Question: Running into "unable to scroll" issues
- - -
However, I am unable to scroll through it horizontally. I want to be able to scroll horizontally but it just doesn't work. Attached is the image of how I want it to be.
Here is my code for 'Activity_vertical_slider'
'''
<RelativeLayout xmlns:android="http://schemas.android.com/apk/res/android"
xmlns:tools="http://schemas.android.com/tools"
android:layout_width="match_parent"
android:layout_height="match_parent" >
<com.example.verticalsliderandroid.HScroll android:id="@+id/hScroll"
android:layout_width="400dp" android:layout_height="wrap_content">
<RelativeLayout
android:id="@+id/relative_layout_sample"
android:layout_width="match_parent"
android:layout_height="wrap_content"
android:orientation="horizontal"
>
<com.example.verticalsliderandroid.VerticalSeekBar
android:id="@+id/verticalSeekbar"
android:layout_width="wrap_content"
android:layout_height="fill_parent"
android:layout_alignParentLeft="true"
android:layout_centerVertical="true"
android:max="255"
android:progress="10"
android:rotation="180"
android:progressDrawable="@android:color/transparent"
android:thumb="@drawable/eco_seekbar" />
<com.example.verticalsliderandroid.VerticalSeekBar
android:id="@+id/verticalSeekbar_2"
android:layout_width="wrap_content"
android:layout_height="fill_parent"
android:layout_alignParentTop="true"
android:layout_toRightOf="@+id/verticalSeekbar"
android:max="255"
android:progress="10"
android:progressDrawable="@android:color/transparent"
android:rotation="180"
android:thumb="@drawable/eco_seekbar" />
</RelativeLayout>
</com.example.verticalsliderandroid.HScroll>
</RelativeLayout>
'''
Here is my 'verticalseekbar.java'
'''
public class VerticalSeekBar extends SeekBar {
public VerticalSeekBar(Context context) {
super(context);
}
public VerticalSeekBar(Context context, AttributeSet attrs, int defStyle) {
super(context, attrs, defStyle);
}
public VerticalSeekBar(Context context, AttributeSet attrs) {
super(context, attrs);
}
protected void onSizeChanged(int w, int h, int oldw, int oldh) {
super.onSizeChanged(h, w, oldh, oldw);
}
@Override
protected synchronized void onMeasure(int widthMeasureSpec, int heightMeasureSpec) {
super.onMeasure(heightMeasureSpec, widthMeasureSpec);
setMeasuredDimension(getMeasuredHeight(), getMeasuredWidth());
}
protected void onDraw(Canvas c) {
c.rotate(-90);
c.translate(-getHeight(), 0);
super.onDraw(c);
}
@Override
public boolean onTouchEvent(MotionEvent event) {
if (!isEnabled()) {
return false;
}
switch (event.getAction()) {
case MotionEvent.ACTION_DOWN:
case MotionEvent.ACTION_MOVE:
case MotionEvent.ACTION_UP:
setProgress(getMax() - (int) (getMax() * event.getY() / getHeight()));
onSizeChanged(getWidth(), getHeight(), 0, 0);
break;
case MotionEvent.ACTION_CANCEL:
break;
}
return true;
}
}
'''
I have searched enough on the internet. Just not getting what I need. Please help.

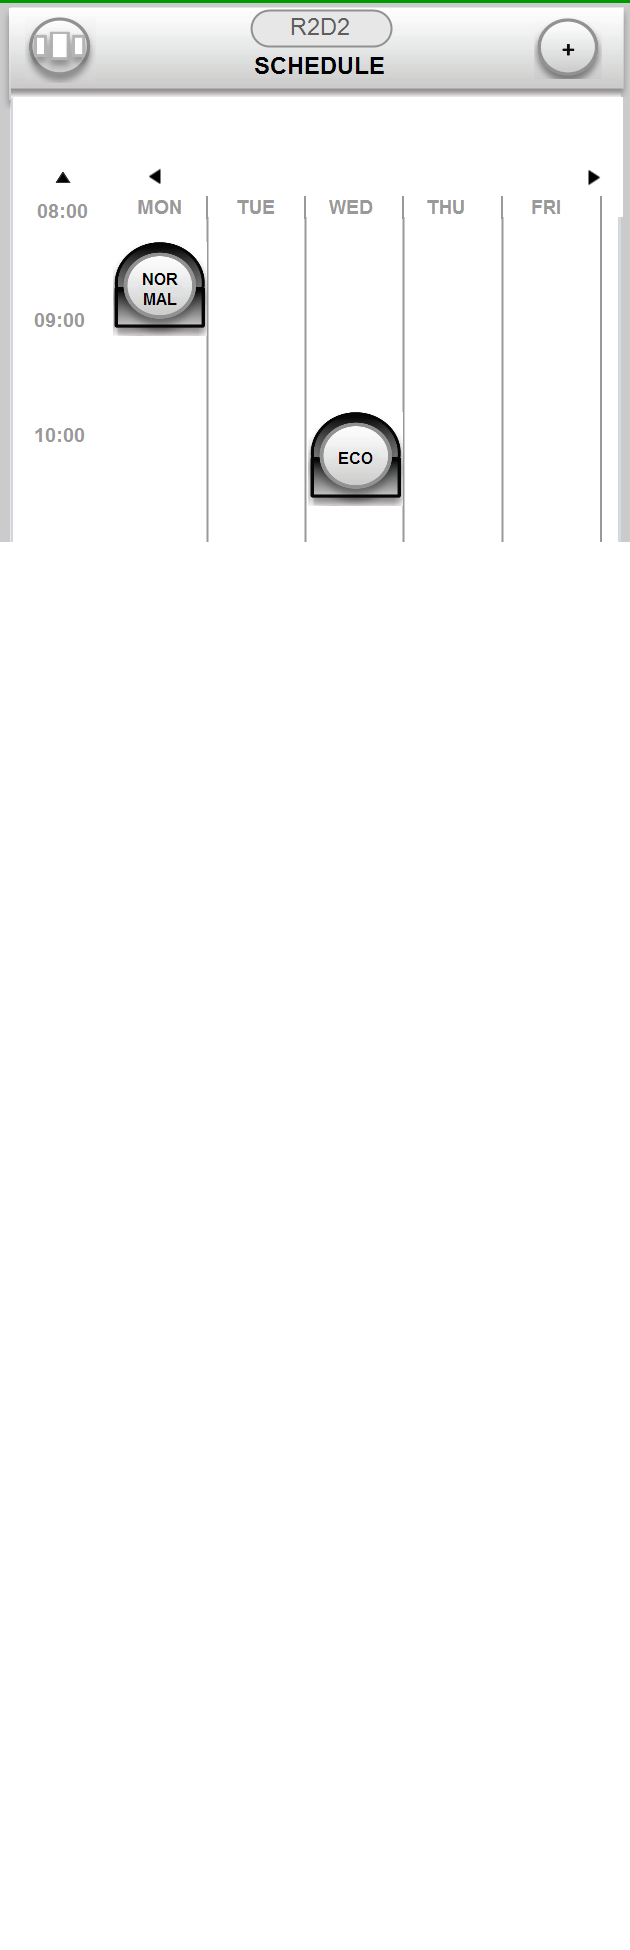
Answer: I got the correct way of doing this. The approach is have a ScrollView in that a HorizontalScrollView in that a TableLayout. You can play around with the TableRow and get whatever you want.
Here is the code for activity_main. The code for VerticalSeekbar remains the same.
'''
<RelativeLayout xmlns:android="http://schemas.android.com/apk/res/android"
xmlns:tools="http://schemas.android.com/tools"
android:layout_width="match_parent"
android:layout_height="match_parent"
android:paddingBottom="@dimen/activity_vertical_margin"
android:paddingLeft="@dimen/activity_horizontal_margin"
android:paddingRight="@dimen/activity_horizontal_margin"
android:paddingTop="@dimen/activity_vertical_margin"
tools:context=".MainActivity" >
<ScrollView
android:layout_width="fill_parent"
android:layout_height="fill_parent">
<HorizontalScrollView
android:layout_width="fill_parent"
android:layout_height="fill_parent" >
<TableLayout
android:layout_width="fill_parent"
android:layout_height="fill_parent">
<TableRow
android:layout_width="fill_parent"
android:layout_height="fill_parent">
<com.example.verticalslider.VerticalSeekBar
android:id="@+id/seekBar1"
android:layout_width="wrap_content"
android:layout_height="500dp"
android:padding="20dp"
/>
<com.example.verticalslider.VerticalSeekBar
android:id="@+id/seekBar2"
android:layout_width="wrap_content"
android:layout_height="500dp"
android:padding="20dp"
/>
<com.example.verticalslider.VerticalSeekBar
android:id="@+id/seekBar3"
android:layout_width="wrap_content"
android:layout_height="500dp"
android:padding="20dp"
/>
<com.example.verticalslider.VerticalSeekBar
android:id="@+id/seekBar4"
android:layout_width="wrap_content"
android:layout_height="500dp"
android:padding="20dp"
/>
<com.example.verticalslider.VerticalSeekBar
android:id="@+id/seekBar5"
android:layout_width="wrap_content"
android:layout_height="500dp"
android:padding="20dp"
/>
<com.example.verticalslider.VerticalSeekBar
android:id="@+id/seekBar6"
android:layout_width="wrap_content"
android:layout_height="500dp"
android:padding="20dp"
/>
</TableRow>
</TableLayout>
</HorizontalScrollView>
</ScrollView>
</RelativeLayout>
'''
Works perfectly.